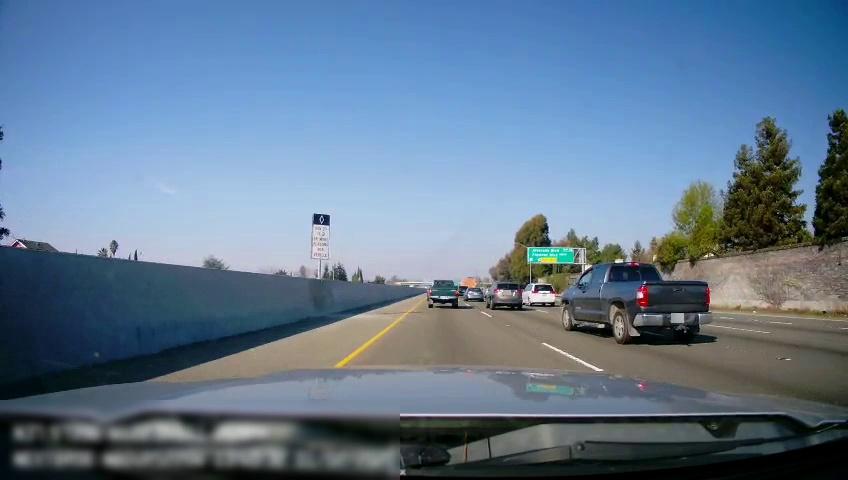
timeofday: Day
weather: Sunny
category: Drivable Space
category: Vehicles | Truck
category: Vehicles | SUV
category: Vehicles | Car
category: Vehicles | Truck
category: Vehicles | SUV
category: Vehicles | SUV
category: Lanes | Alternate Lane
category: Lanes | Current Lane
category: Lanes | Alternate Lane
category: Lanes | Alternate Lane
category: Lanes | Alternate Lane
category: Traffic | Signs
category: Traffic | Signs